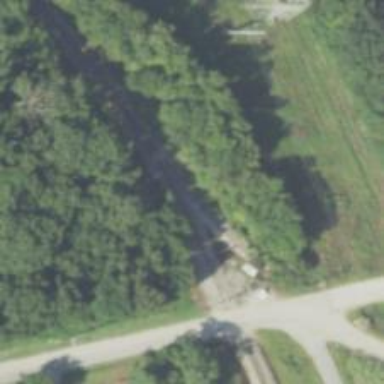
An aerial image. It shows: Disused railway spur.